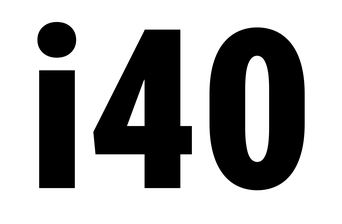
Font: Roboto_Condensed_Black